Question: I am novice in Xilinx HLS. I am following tutorial ug871-vivado-high-level-synthesis-tutorial.pdf(page 77).
The code is
'''
#define N 32
void array_io (dout_t d_o[N], din_t d_i[N])
{
//..do something
}
'''
After synthesis, I got report like

I am confused that how the width of the address port has been automatically sized match to the number of addresses that must be accessed (5-bit for 32 addresses)?
Please help.
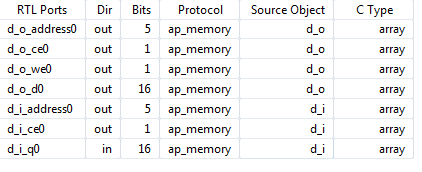
Answer: From the UG871, it seems that the size of the array is from 0 to 16 samples, hence you need 32 addresses to access all values (see Figure 69). I guess that the number N is somewhere limited to be less than 32 (or be exactly 16). This means that Vivado knows this limitation, and generates only as many address bits as are needed. Most synthesis tools check the constraints on size and optimize unnecessary code away.